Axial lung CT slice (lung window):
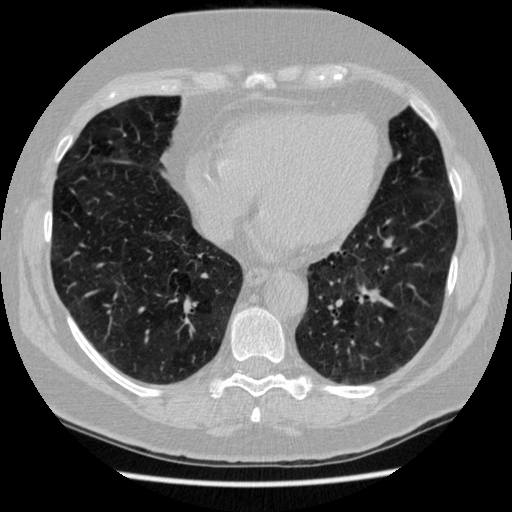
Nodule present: no